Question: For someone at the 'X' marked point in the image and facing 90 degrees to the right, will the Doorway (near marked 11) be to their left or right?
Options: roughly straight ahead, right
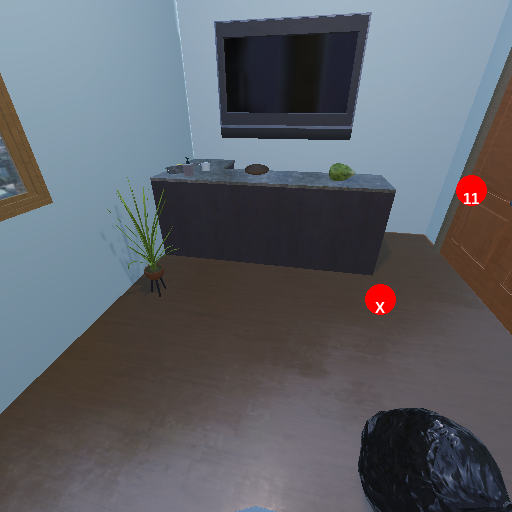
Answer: roughly straight ahead